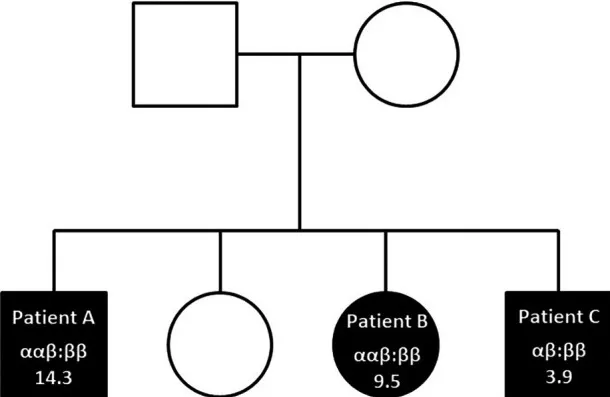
Familial pedigree showing inherited TPSAB1/TPSB2 genotypes and tryptase levels in peanut-allergic siblings (filled symbols).
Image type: radiology (x_ray)